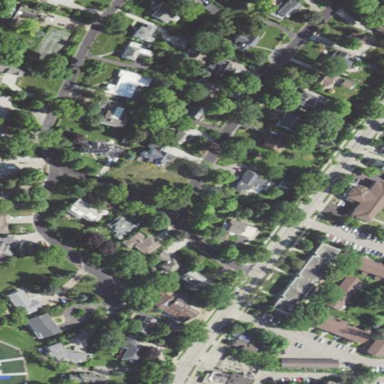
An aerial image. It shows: Residential area within neighborhood.